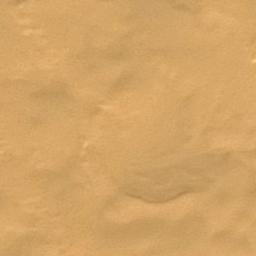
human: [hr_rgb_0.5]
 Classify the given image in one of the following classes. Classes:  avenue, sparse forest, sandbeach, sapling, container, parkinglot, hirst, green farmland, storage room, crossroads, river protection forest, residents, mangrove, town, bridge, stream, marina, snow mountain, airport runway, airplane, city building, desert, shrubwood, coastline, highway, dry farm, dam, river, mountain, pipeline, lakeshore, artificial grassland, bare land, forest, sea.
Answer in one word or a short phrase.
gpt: desert